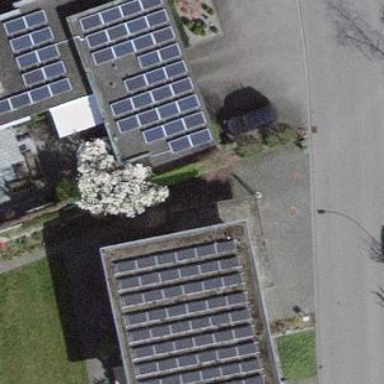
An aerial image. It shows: Solar photovoltaic panel generator.